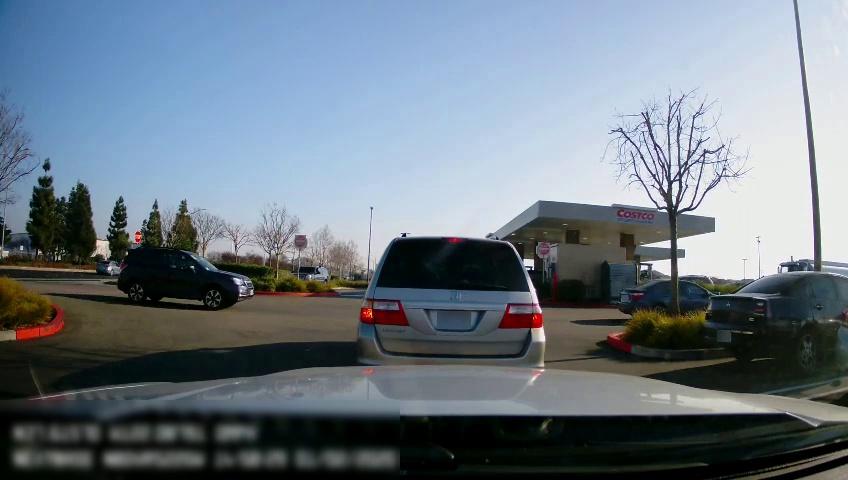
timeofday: Day
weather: Sunny
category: Drivable Space
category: Drivable Space
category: Vehicles | Truck
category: Vehicles | Car
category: Vehicles | Car
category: Vehicles | SUV
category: Vehicles | Car
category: Vehicles | SUV
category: Vehicles | Car
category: Vehicles | SUV
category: Traffic | Signs
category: Traffic | Signs